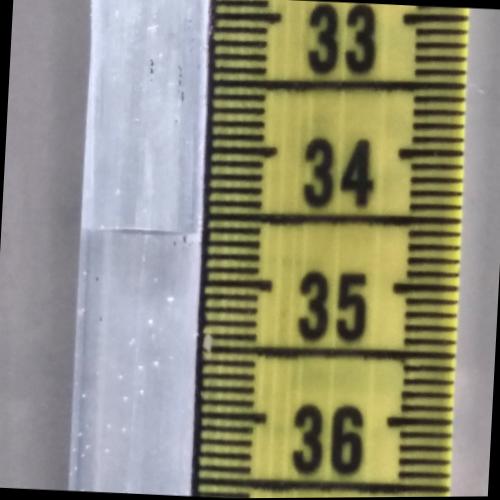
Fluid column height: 34.6 cm